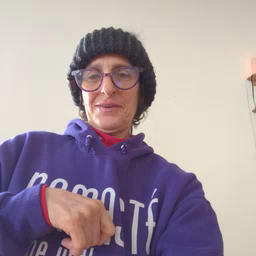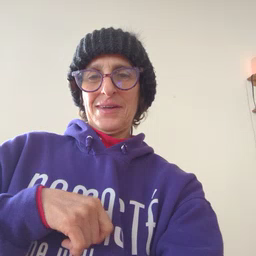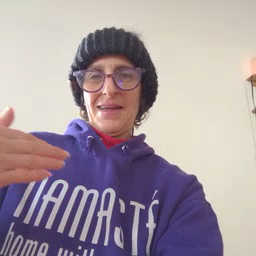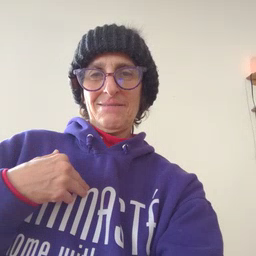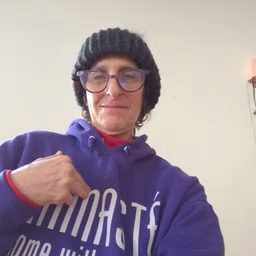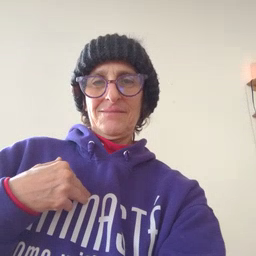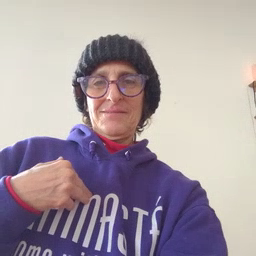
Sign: have